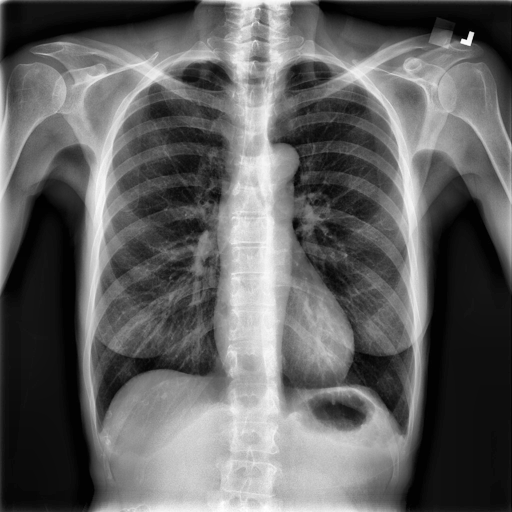
Finding: NORMAL